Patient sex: M
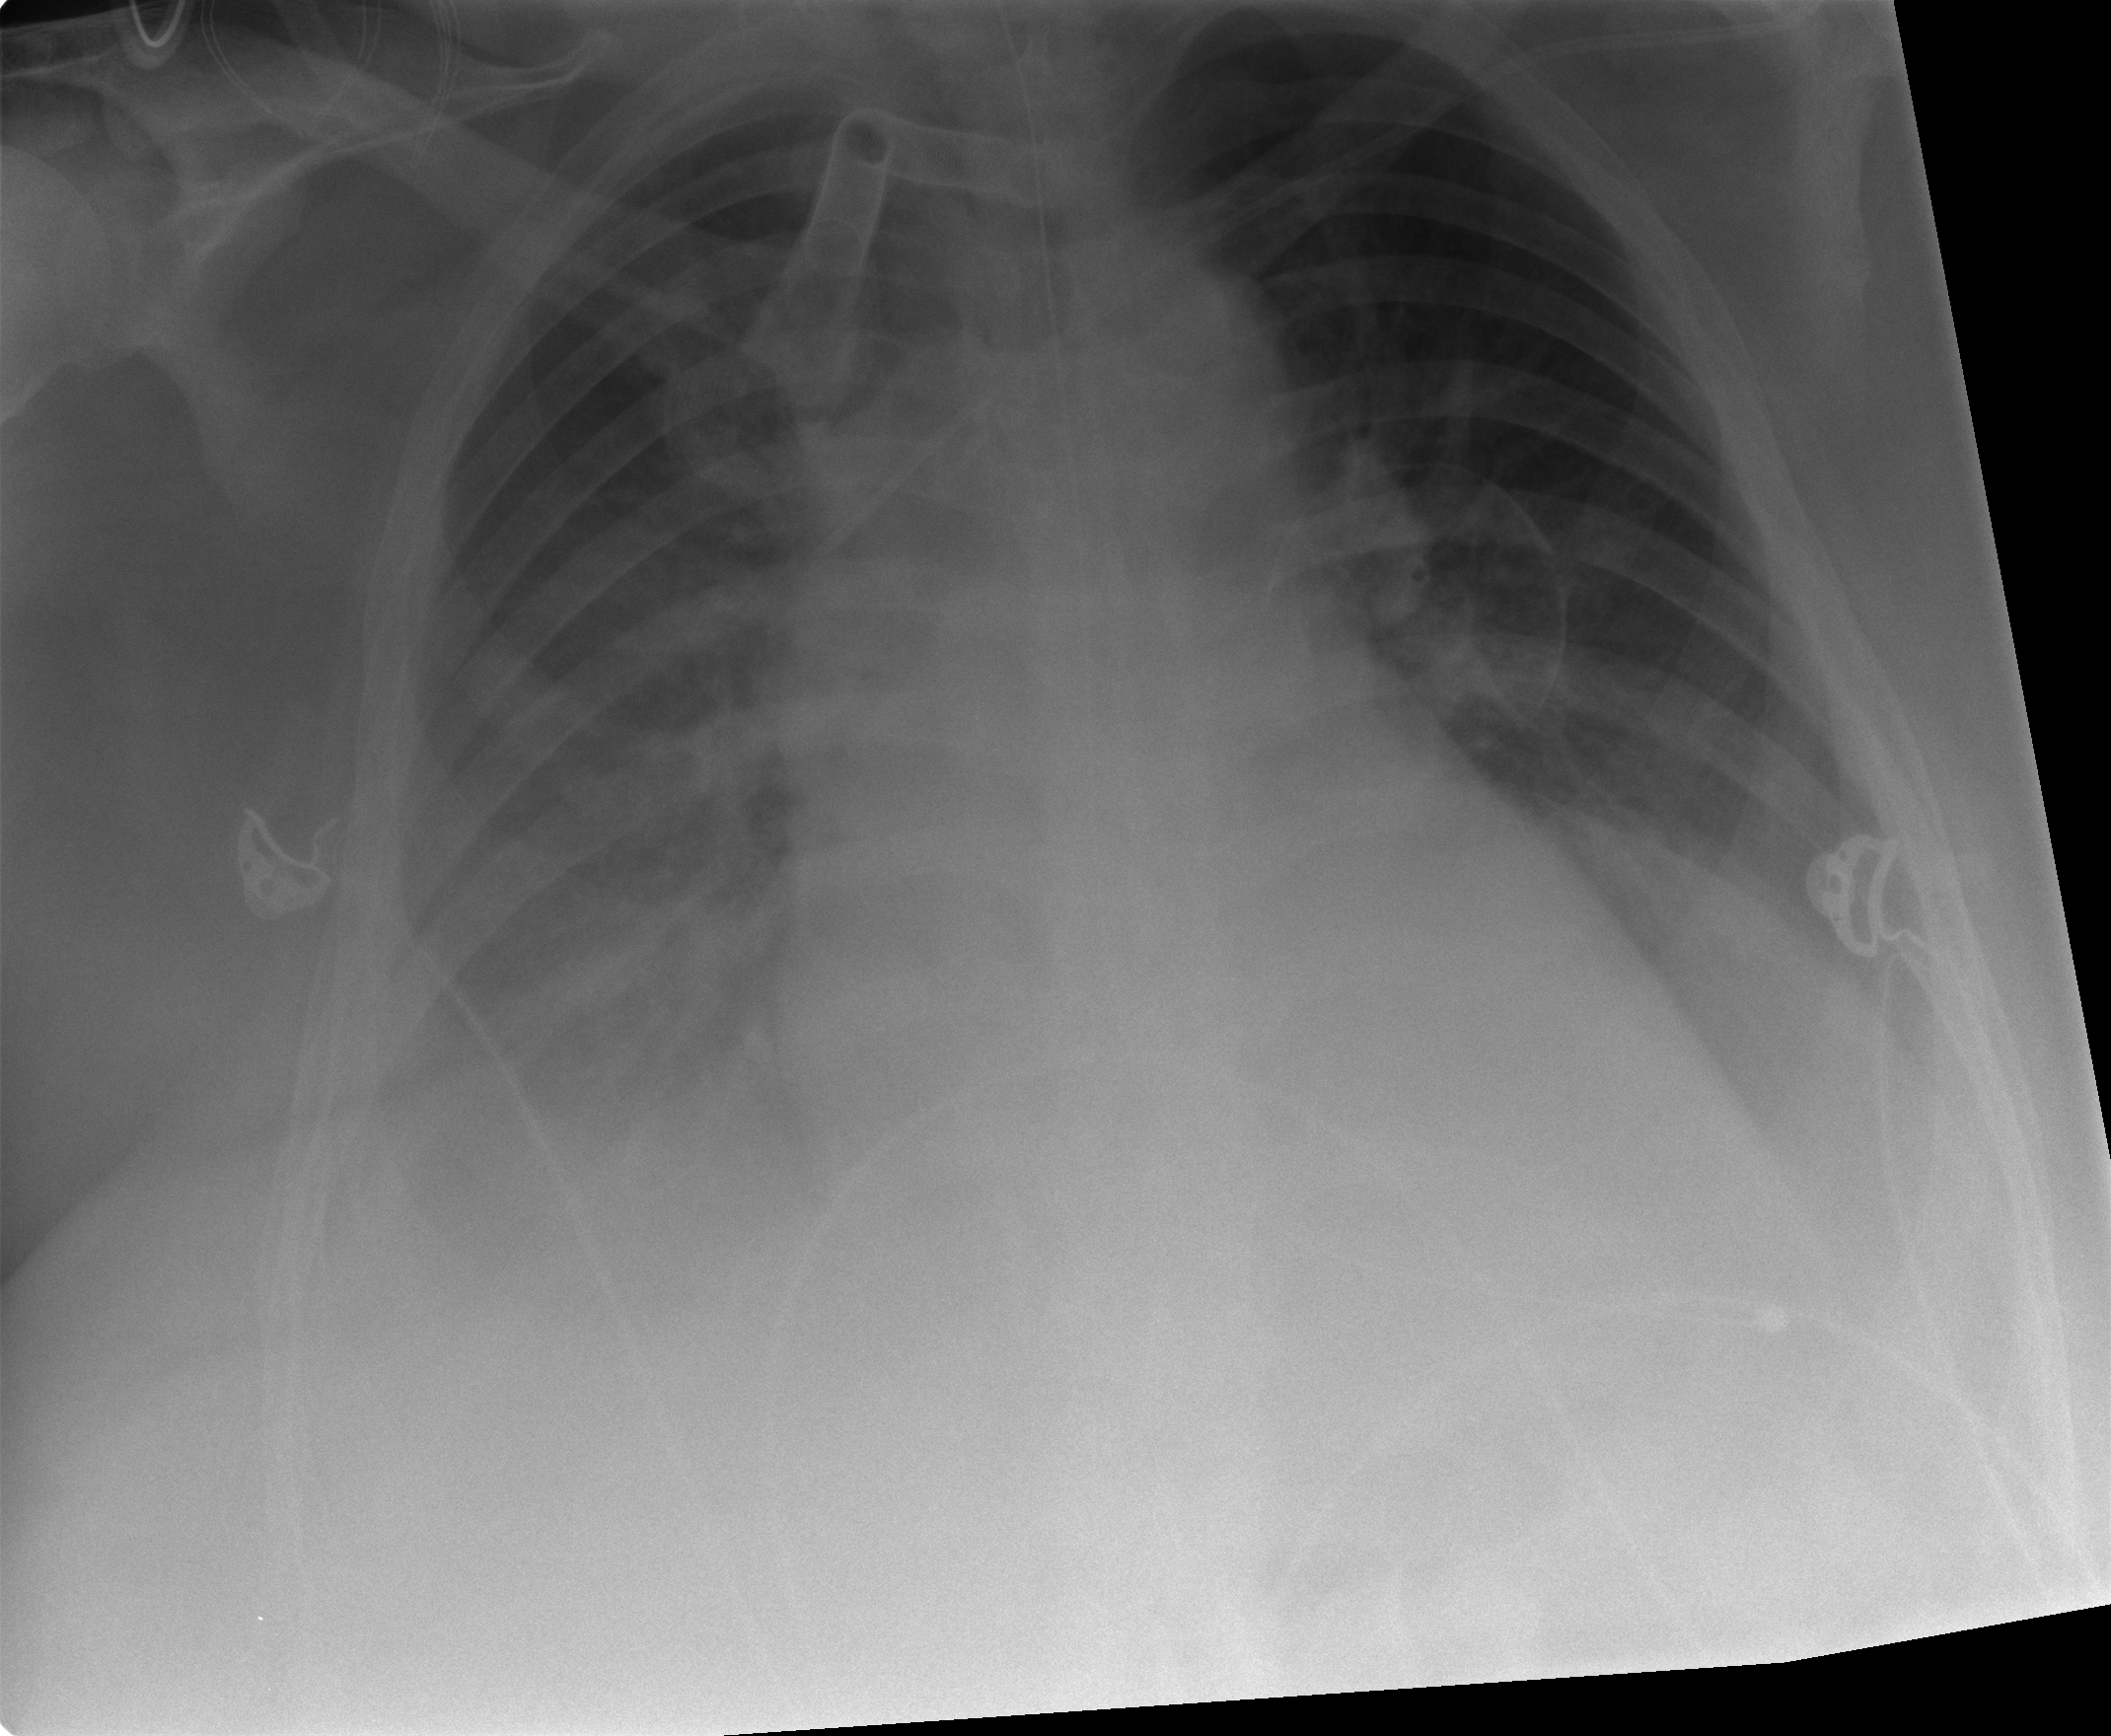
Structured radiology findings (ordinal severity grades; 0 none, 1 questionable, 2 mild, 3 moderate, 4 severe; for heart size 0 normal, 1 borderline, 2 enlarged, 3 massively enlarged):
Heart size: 2
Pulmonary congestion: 2
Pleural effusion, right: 3
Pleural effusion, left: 2
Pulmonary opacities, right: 0
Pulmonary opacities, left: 0
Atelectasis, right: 3
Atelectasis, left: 2